Question: I am trying to do a Cholesky decomposition via <URL>' thinks that the matrix is not positive definite.
Could it be because the submatrices are not SPD? I am working with this matrix:
and the submatrices are (with 4 processes and blocks of size 2x2):
'''
A_loc on node 0
4 1 2
1 0.5 0
2 0 16
nrows = 3, ncols = 2
A_loc on node 1
2 0.5
0 0
0 0
nrows = 2, ncols = 3
A_loc on node 2
2 0 0
0.5 0 0
nrows = 2, ncols = 2
A_loc on node 3
3 0
0 0.625
'''
Here, every submatrix is not SPD, however, the overall matrix is SPD (have checked with running with 1 process). What should I do? Or there is nothing I can do and 'pdpotrf()' does not work with matrices of odd size?
---
Here is how I call the routine:
'''
int iZERO = 0;
int descA[9];
// N, M dimensions of matrix. lda = N
// Nb, Mb dimensions of block
descinit_(descA, &N, &M, &Nb, &Mb, &iZERO, &iZERO, &ctxt, &lda, &info);
...
pdpotrf((char*)"L", &ord, A_loc, &IA, &JA, descA, &info);
'''
I also tried this:
'''
// nrows/ncols is the number of rows/columns a submatrix has
descinit_(descA, &N, &M, &nrows, &ncols, &iZERO, &iZERO, &ctxt, &lda, &info);
'''
but I get an error:
> { 0, 0}: On entry to { 0, 1}: On entry to PDPOTR{ 1,
0}: On entry to PDPOTRF parameter number 605 had an illegal value {
1, 1}: On entry to PDPOTRF parameter number 605 had an illegal
value F parameter number 605 had an illegal value PDPOTRF parameter number 605 had an illegal value info < 0: If the
i-th argument is an array and the j-entry had an illegal value, then
INFO = -(i*100+j), if the i-th argument is a scalar and had an illegal
value, then INFO = -i. info = -605
From my <URL>, you can see what the arguments of the function mean.
---
The code is based on this <URL>. Output:
'''
gsamaras@pythagoras:~/konstantis/check_examples$ ../../mpich-install/bin/mpic++ -o test minor.cpp -I../../intel/mkl/include ../../intel/mkl/lib/intel64/libmkl_scalapack_lp64.a -Wl,--start-group ../../intel/mkl/lib/intel64/libmkl_intel_lp64.a ../../intel/mkl/lib/intel64/libmkl_core.a ../../intel/mkl/lib/intel64/libmkl_sequential.a -Wl,--end-group ../../intel/mkl/lib/intel64/libmkl_blacs_intelmpi_lp64.a -lpthread -lm -ldl
gsamaras@pythagoras:~/konstantis/check_examples$ mpiexec -n 4 ./test
Processes grid pattern:
0 1
2 3
nrows = 3, ncols = 3
A_loc on node 0
4 1 2
1 0.5 0
2 0 16
nrows = 3, ncols = 2
A_loc on node 1
2 0.5
0 0
0 0
nrows = 2, ncols = 3
A_loc on node 2
2 0 0
0.5 0 0
nrows = 2, ncols = 2
A_loc on node 3
3 0
0 0.625
Description init sucesss!
matrix is not positive definte
Matrix A result:
2 1 2 0.5 2
0.5 0.5 0 0 0
1 0 1 0 -0.25
0.25 -1 -0.5 0.625 0
1 -1 -2 -0.5 14
'''
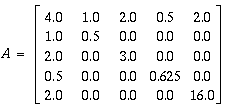
Answer: The issue may come from :
'''
MPI_Bcast(&lda, 1, MPI_INT, 0, MPI_COMM_WORLD);
'''
Before this line, 'lda' is different on each process if the dimension of the matrix is odd. Two processes handle 2 rows and two processes handle 3 rows. But after the 'MPI_Bcast()', 'lda' is the same everywhere (3).
The problem is that the argument 'lda' of the subroutine <URL> must be the leading dimension of the local array, that is either 2 or 3.
By commenting 'MPI_Bcast()', i got:
'''
Description init sucesss!
SUCCESS
Matrix A result:
2 1 2 0.5 2
0.5 0.5 0 0 0
1 -1 1 0 0
0.25 -0.25 -0.5 0.5 0
1 -1 -2 -3 1
'''
At last, it would explain that the program works well for even dimensions and fails for odd dimensions !